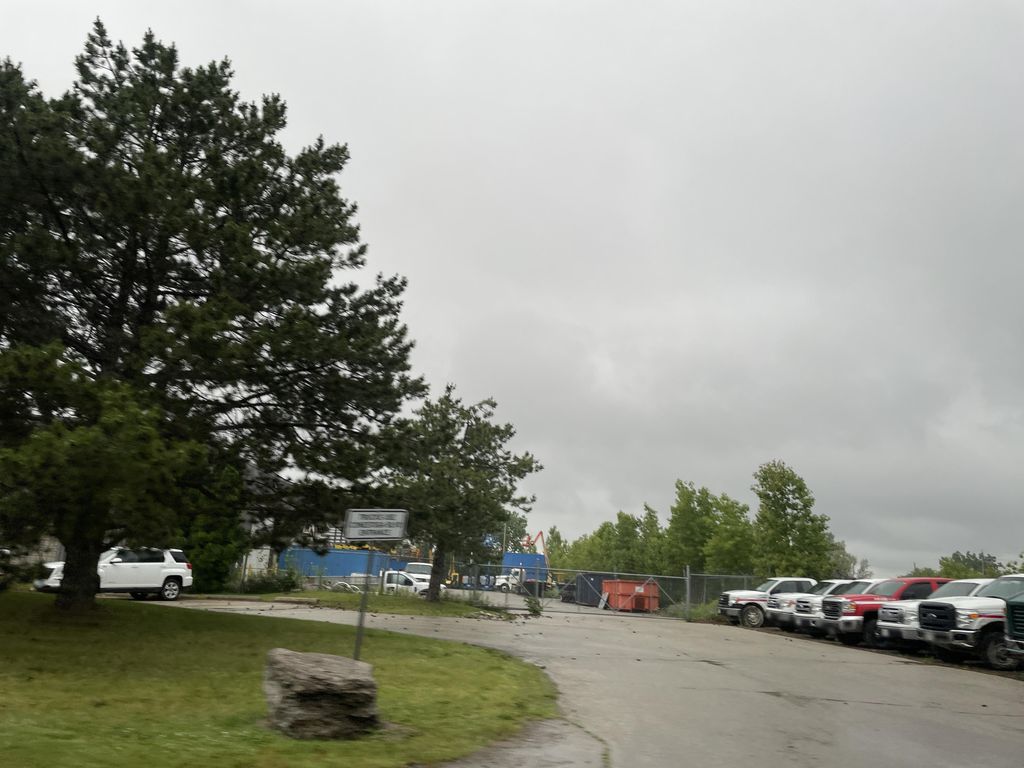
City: kitchener-waterloo